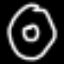
Label: donut